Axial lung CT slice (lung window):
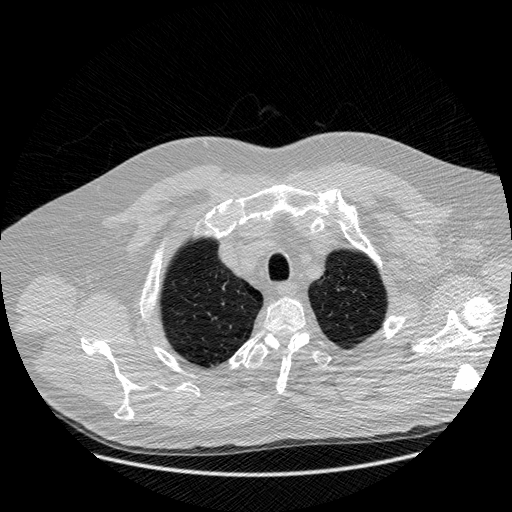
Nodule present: no